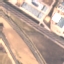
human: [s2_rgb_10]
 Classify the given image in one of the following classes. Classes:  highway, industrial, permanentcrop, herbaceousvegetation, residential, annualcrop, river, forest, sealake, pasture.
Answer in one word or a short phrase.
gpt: Highway